Interaction volume radius: 5 \u00c5
Interaction volume height: 25 \u00c5
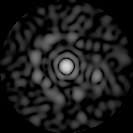
Disorder parameter: 0.8332